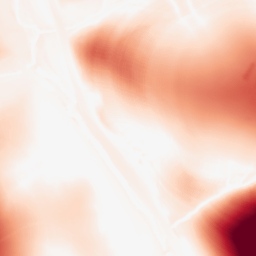
Category: morphological
Decomposition family: tophat
Decomposition parameters: size: 100
mode: white
Upsampling method: bicubic_16x
Upsampling parameters: scale: 16
Upsampling scale: 16